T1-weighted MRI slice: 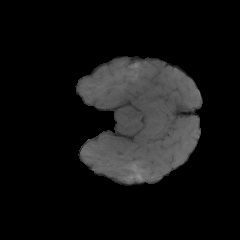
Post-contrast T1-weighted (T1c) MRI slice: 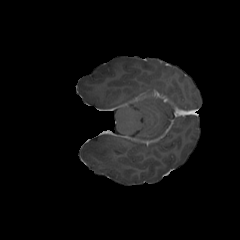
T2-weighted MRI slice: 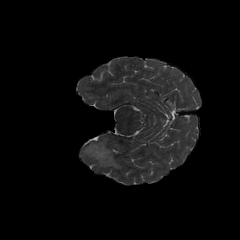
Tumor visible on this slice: yes